Question: I have looked at the post of people saying the resolved this issue by allowing the API to accept "text/plain".
Even though I have done so, I am still getting the below error:
> "{ "error": { "code": "InvalidRequest", "message": "Subscription validation request failed. Notification endpoint must
respond with 200 OK to validation request.", "innerError": {
"request-id": "ec325726-5b30-4cb1-bec5-3ba3debf88b0",
"date": "2020-03-23T13:02:01" } }}"
I have tested my API on Postman using the same request Microsoft sends when they are validating an API.
All seems to be fine in Postman.
The image shows Postman results:

Please help.
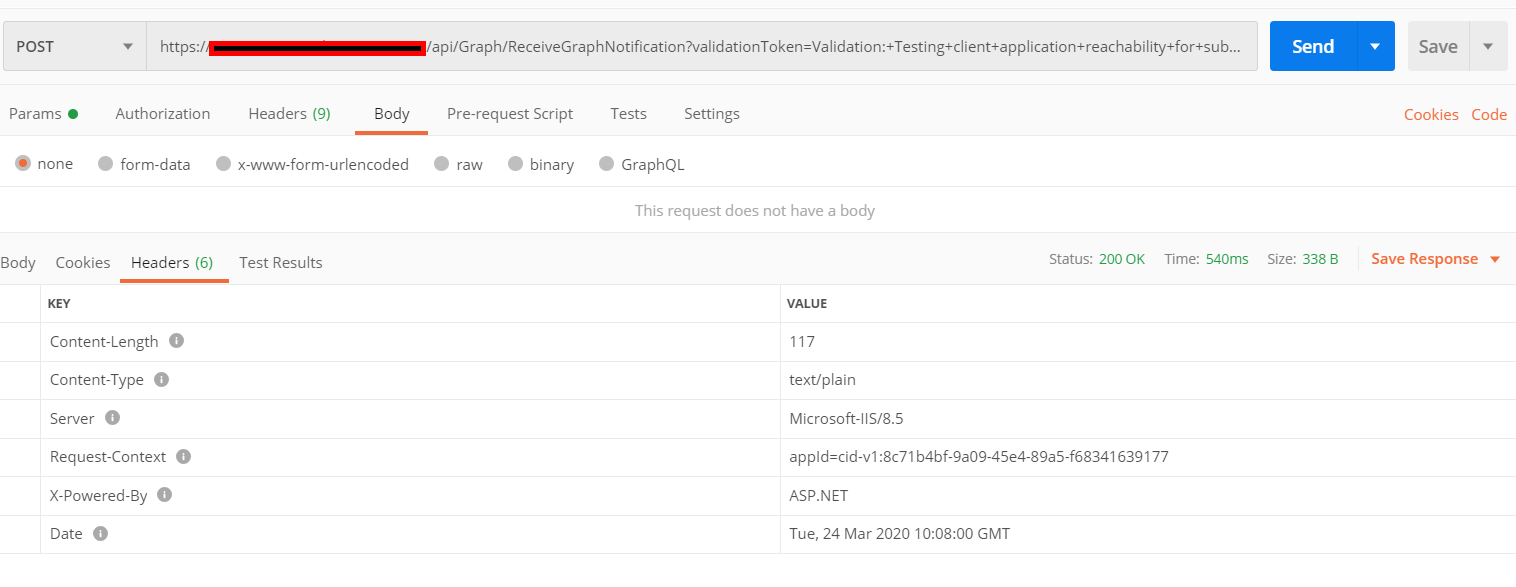
Answer: Subscribing to user's mailbox settings for change notifications is not supported at the moment by Microsoft Graph. If you'd like to request support for such feature, please go to <URL> and create/upvote an idea.
If it were to be added to supported resources for change notifications, it more than likely that the resource would be '/users/{userid}/mailboxsettings' as '/users/mailboxsettings' is not a valid resource on Microsoft Graph. (resources for subscriptions follow the same pattern as the URLs of the APIs)